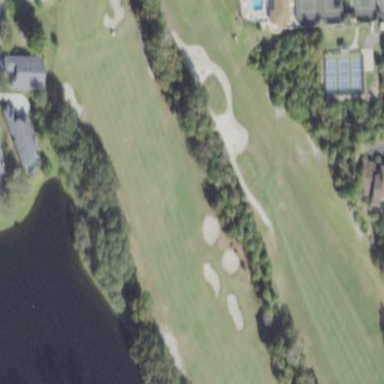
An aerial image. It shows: Golf fairway surrounded by grass.